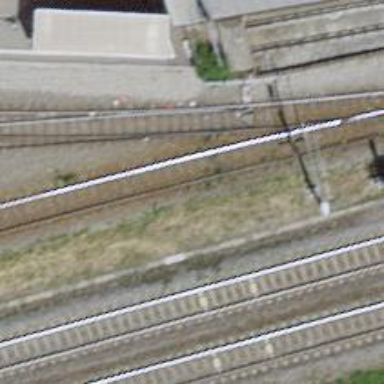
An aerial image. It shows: Railway switch.